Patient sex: M
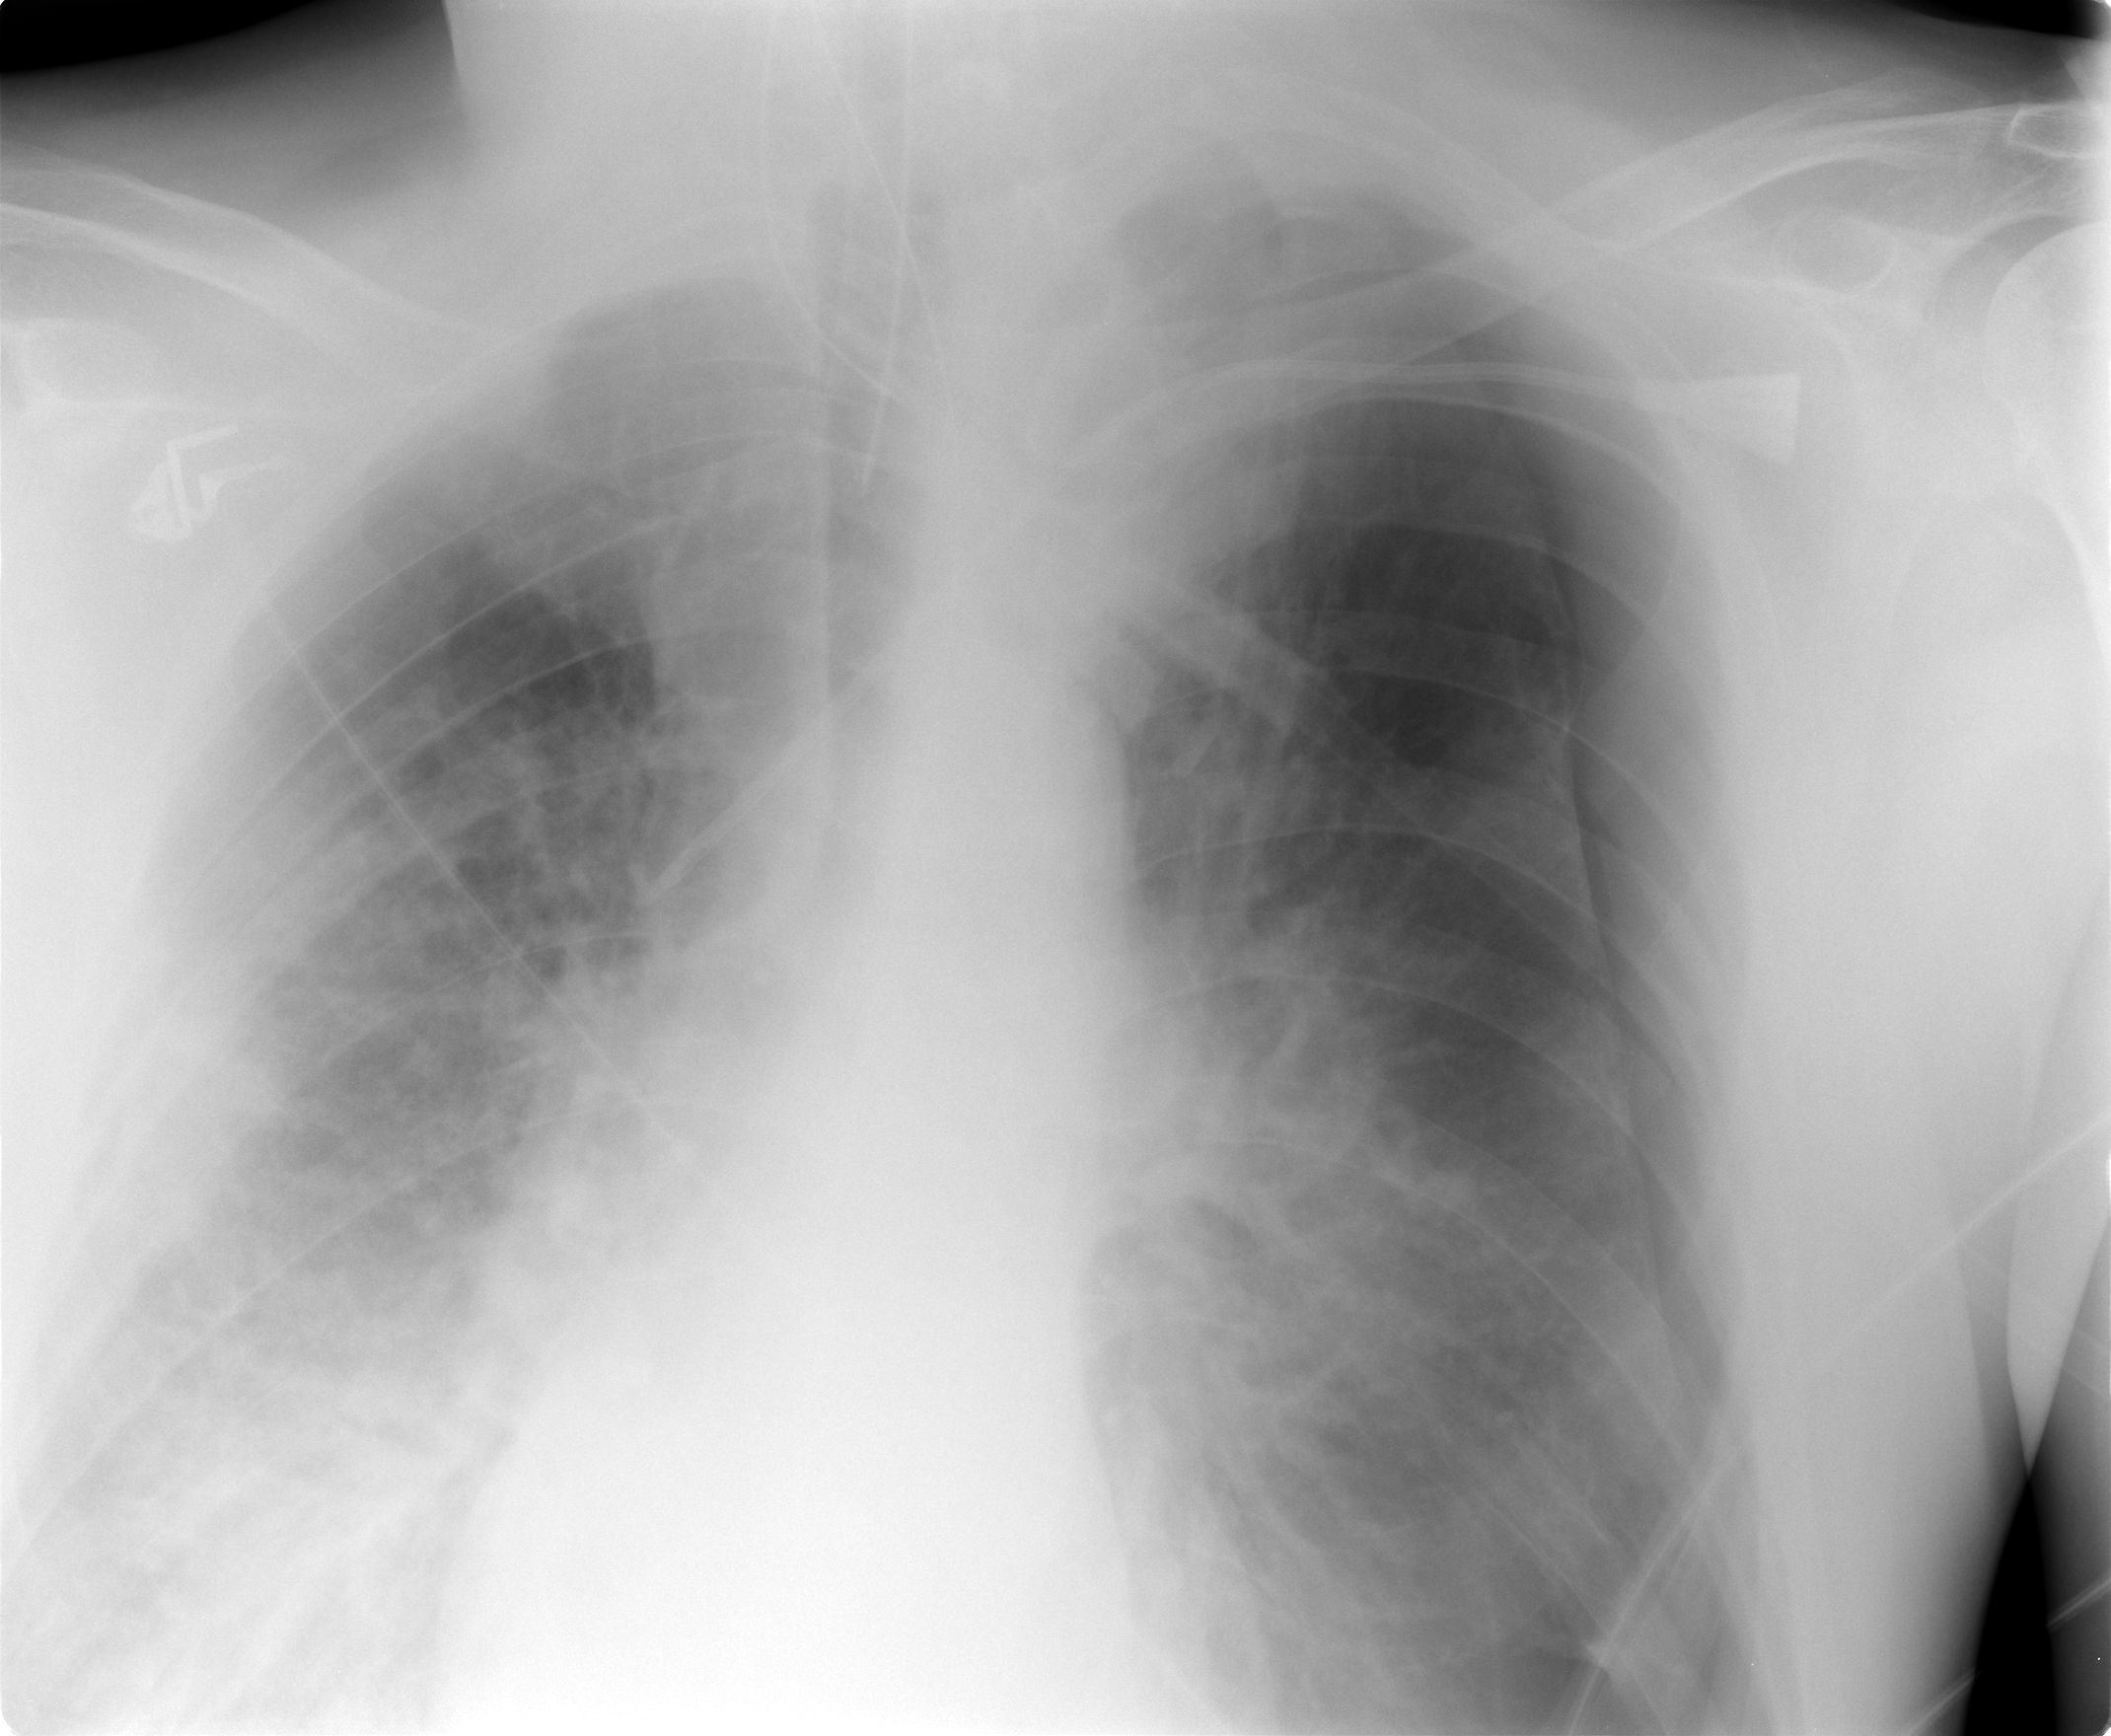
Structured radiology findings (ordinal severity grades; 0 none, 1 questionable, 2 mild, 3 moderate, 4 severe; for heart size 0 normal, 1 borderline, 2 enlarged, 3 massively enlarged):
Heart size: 0
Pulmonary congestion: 0
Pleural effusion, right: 2
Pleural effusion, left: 0
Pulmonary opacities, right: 0
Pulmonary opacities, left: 0
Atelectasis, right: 2
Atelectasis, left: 2